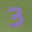
Label: 3